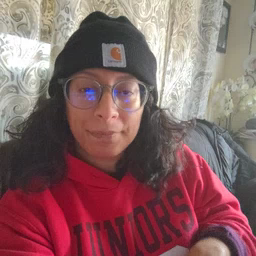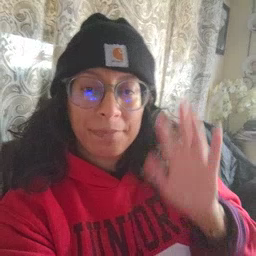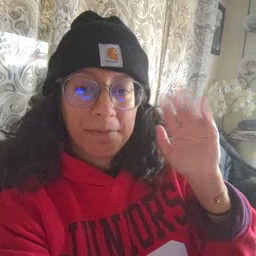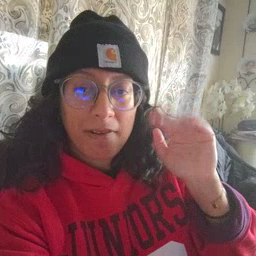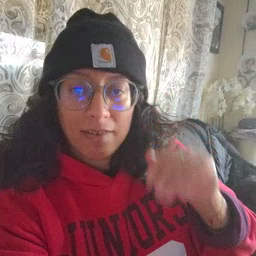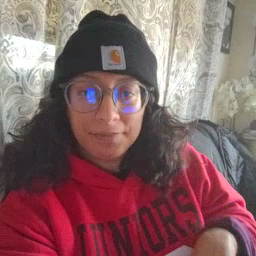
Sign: bye